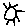
Label: sun